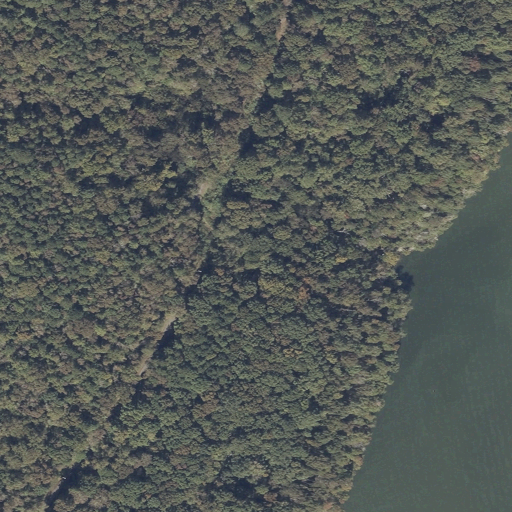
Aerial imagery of gap in Alabama named Black Gap containing deciduous forest, open water, open development, mixed forest, barren land, grassland, and evergreen forest